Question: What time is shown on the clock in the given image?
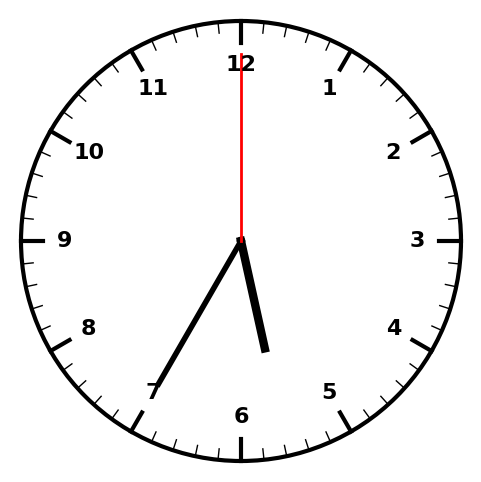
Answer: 05:35:00